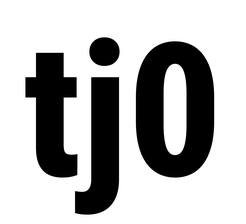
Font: Roboto_Condensed_ExtraBold